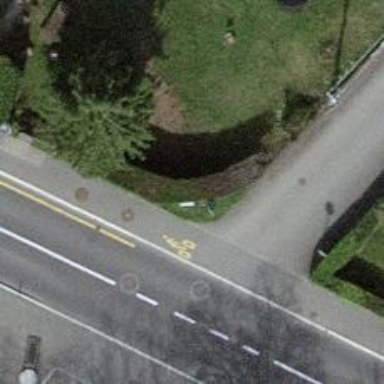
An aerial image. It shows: Hedge barrier.